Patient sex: M
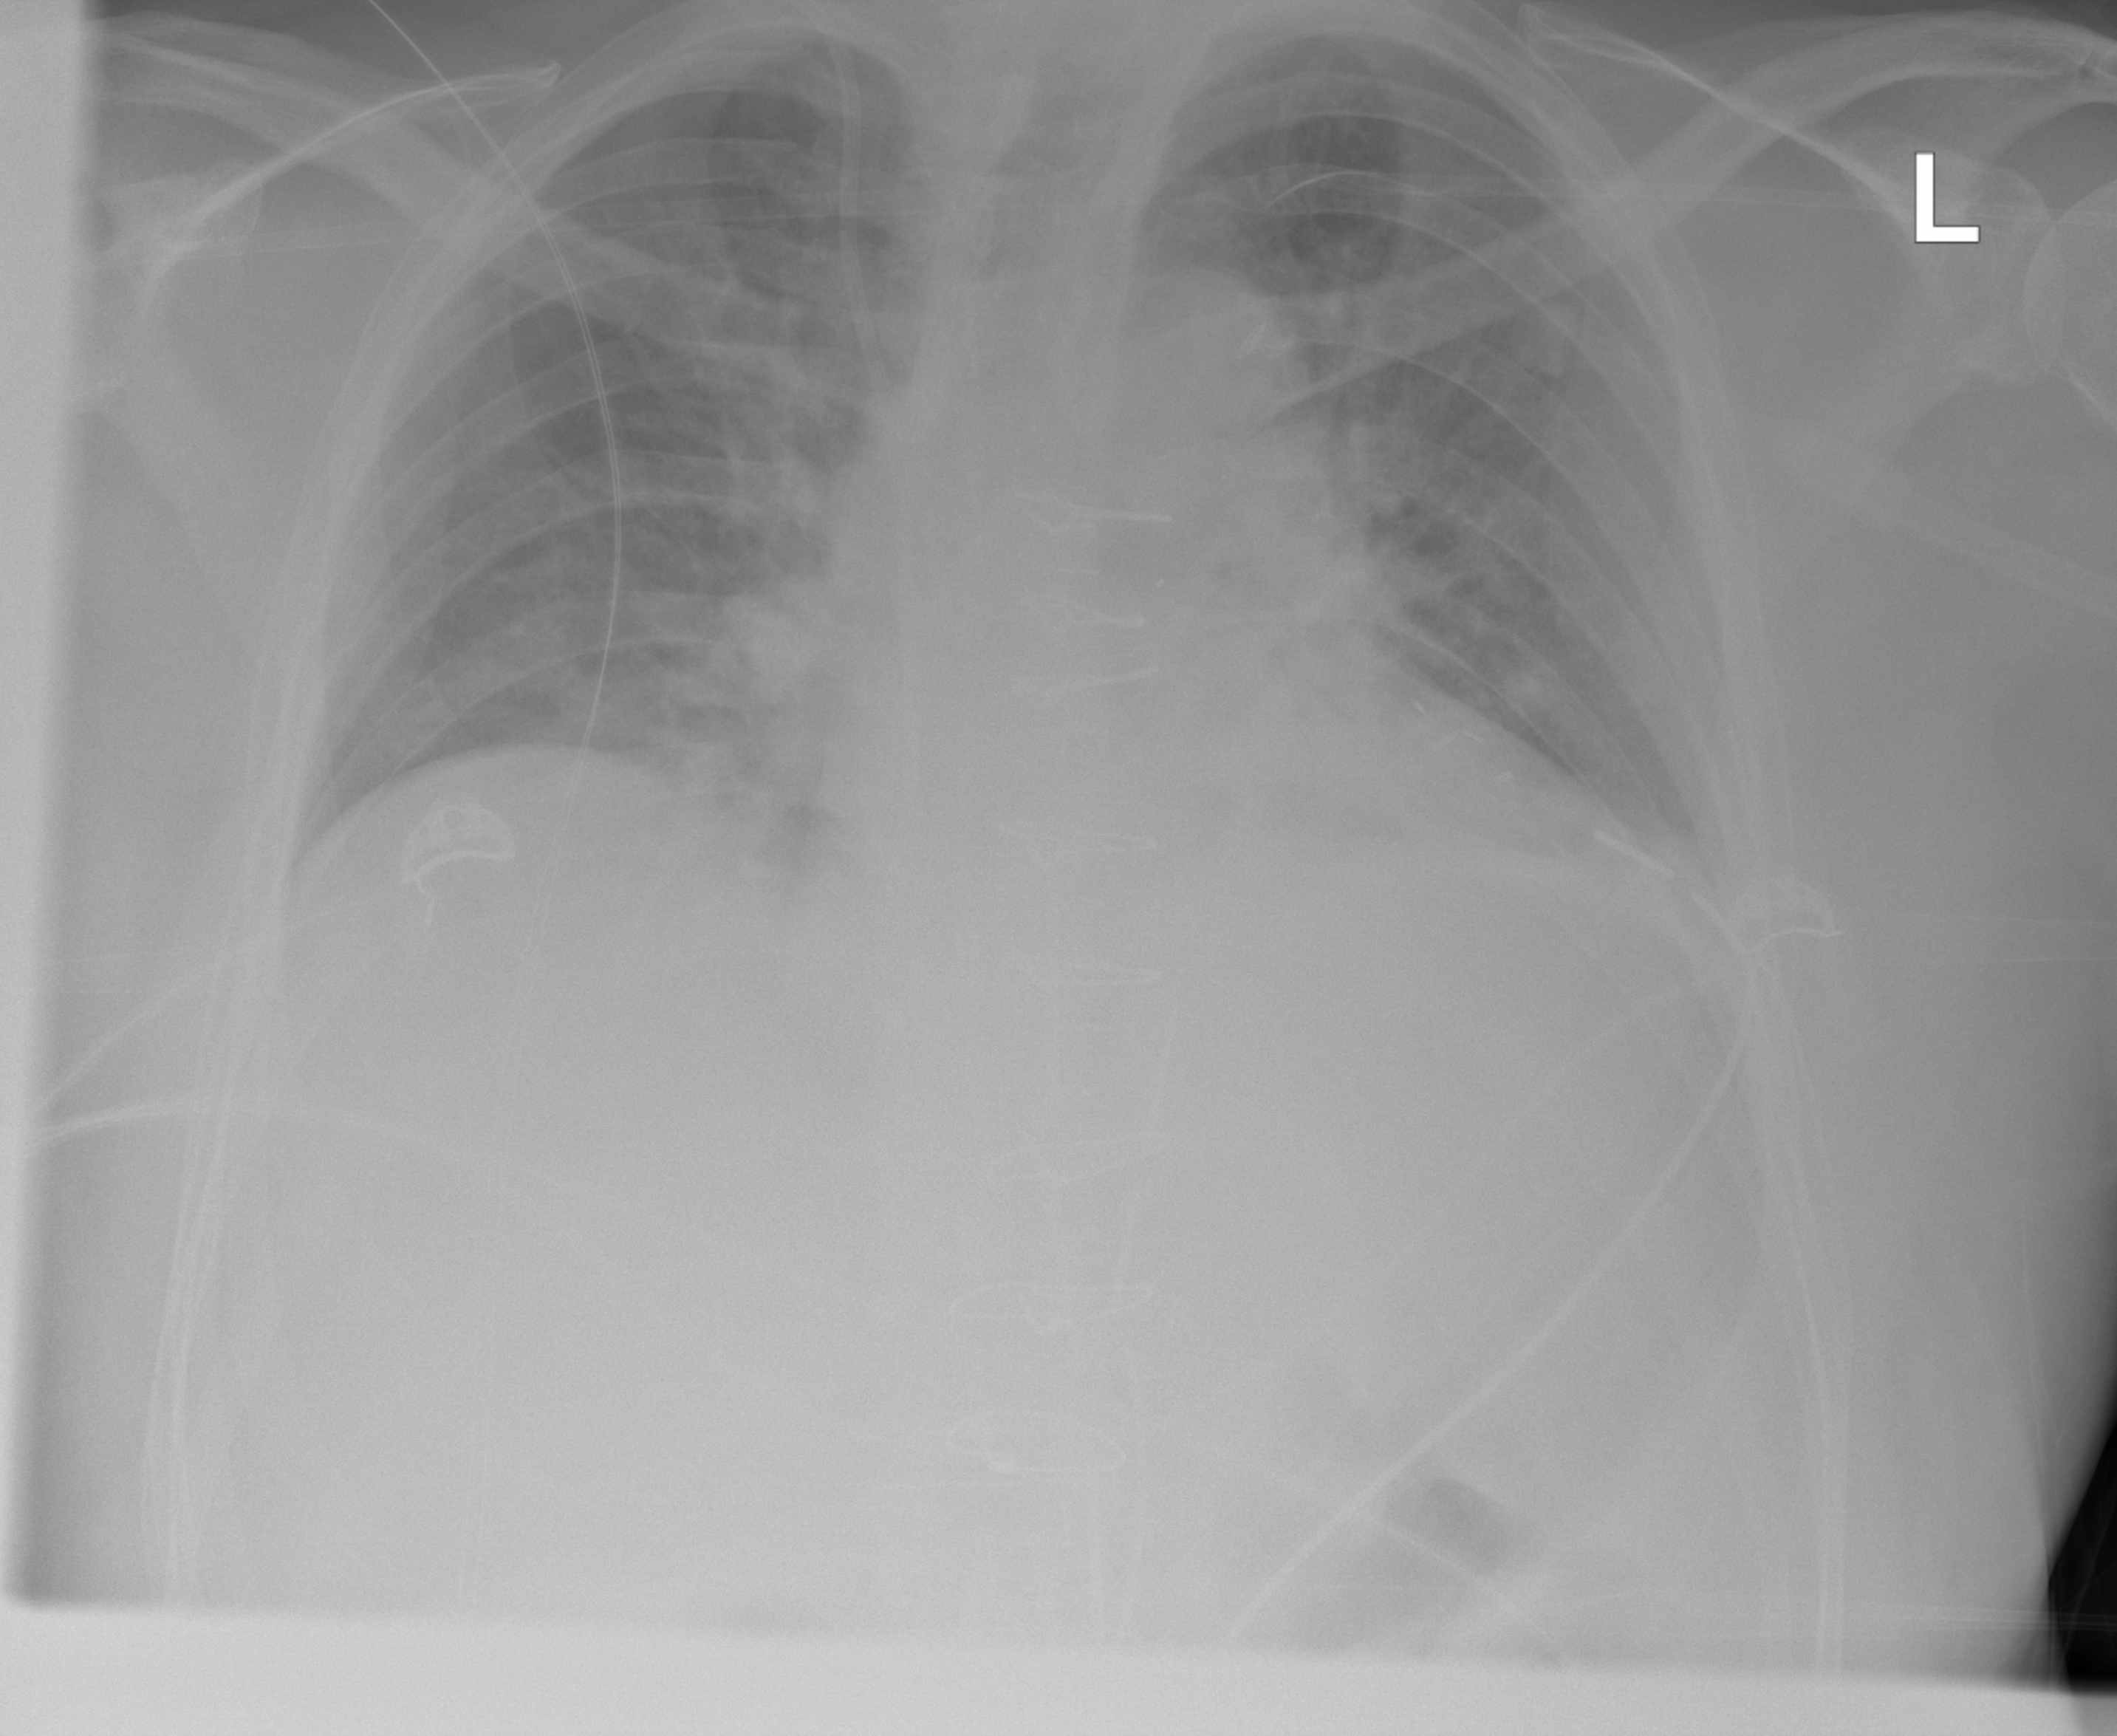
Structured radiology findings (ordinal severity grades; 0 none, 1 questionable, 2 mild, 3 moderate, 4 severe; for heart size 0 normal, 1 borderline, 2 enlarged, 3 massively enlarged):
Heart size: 2
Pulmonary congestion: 2
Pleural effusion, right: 0
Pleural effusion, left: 0
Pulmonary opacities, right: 0
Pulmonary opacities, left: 0
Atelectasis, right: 0
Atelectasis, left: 2